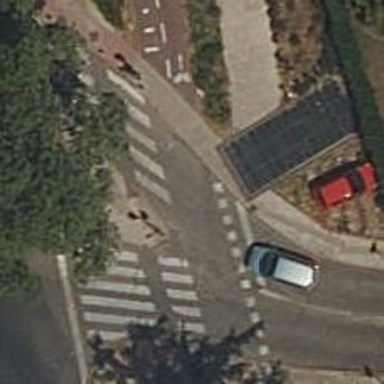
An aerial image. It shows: Crossing with traffic signals.